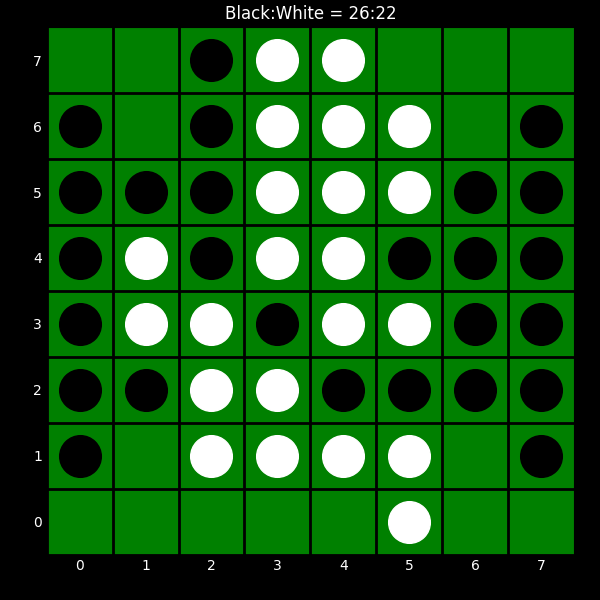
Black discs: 26
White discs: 22